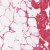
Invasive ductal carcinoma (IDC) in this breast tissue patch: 0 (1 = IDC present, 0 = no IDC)